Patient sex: M
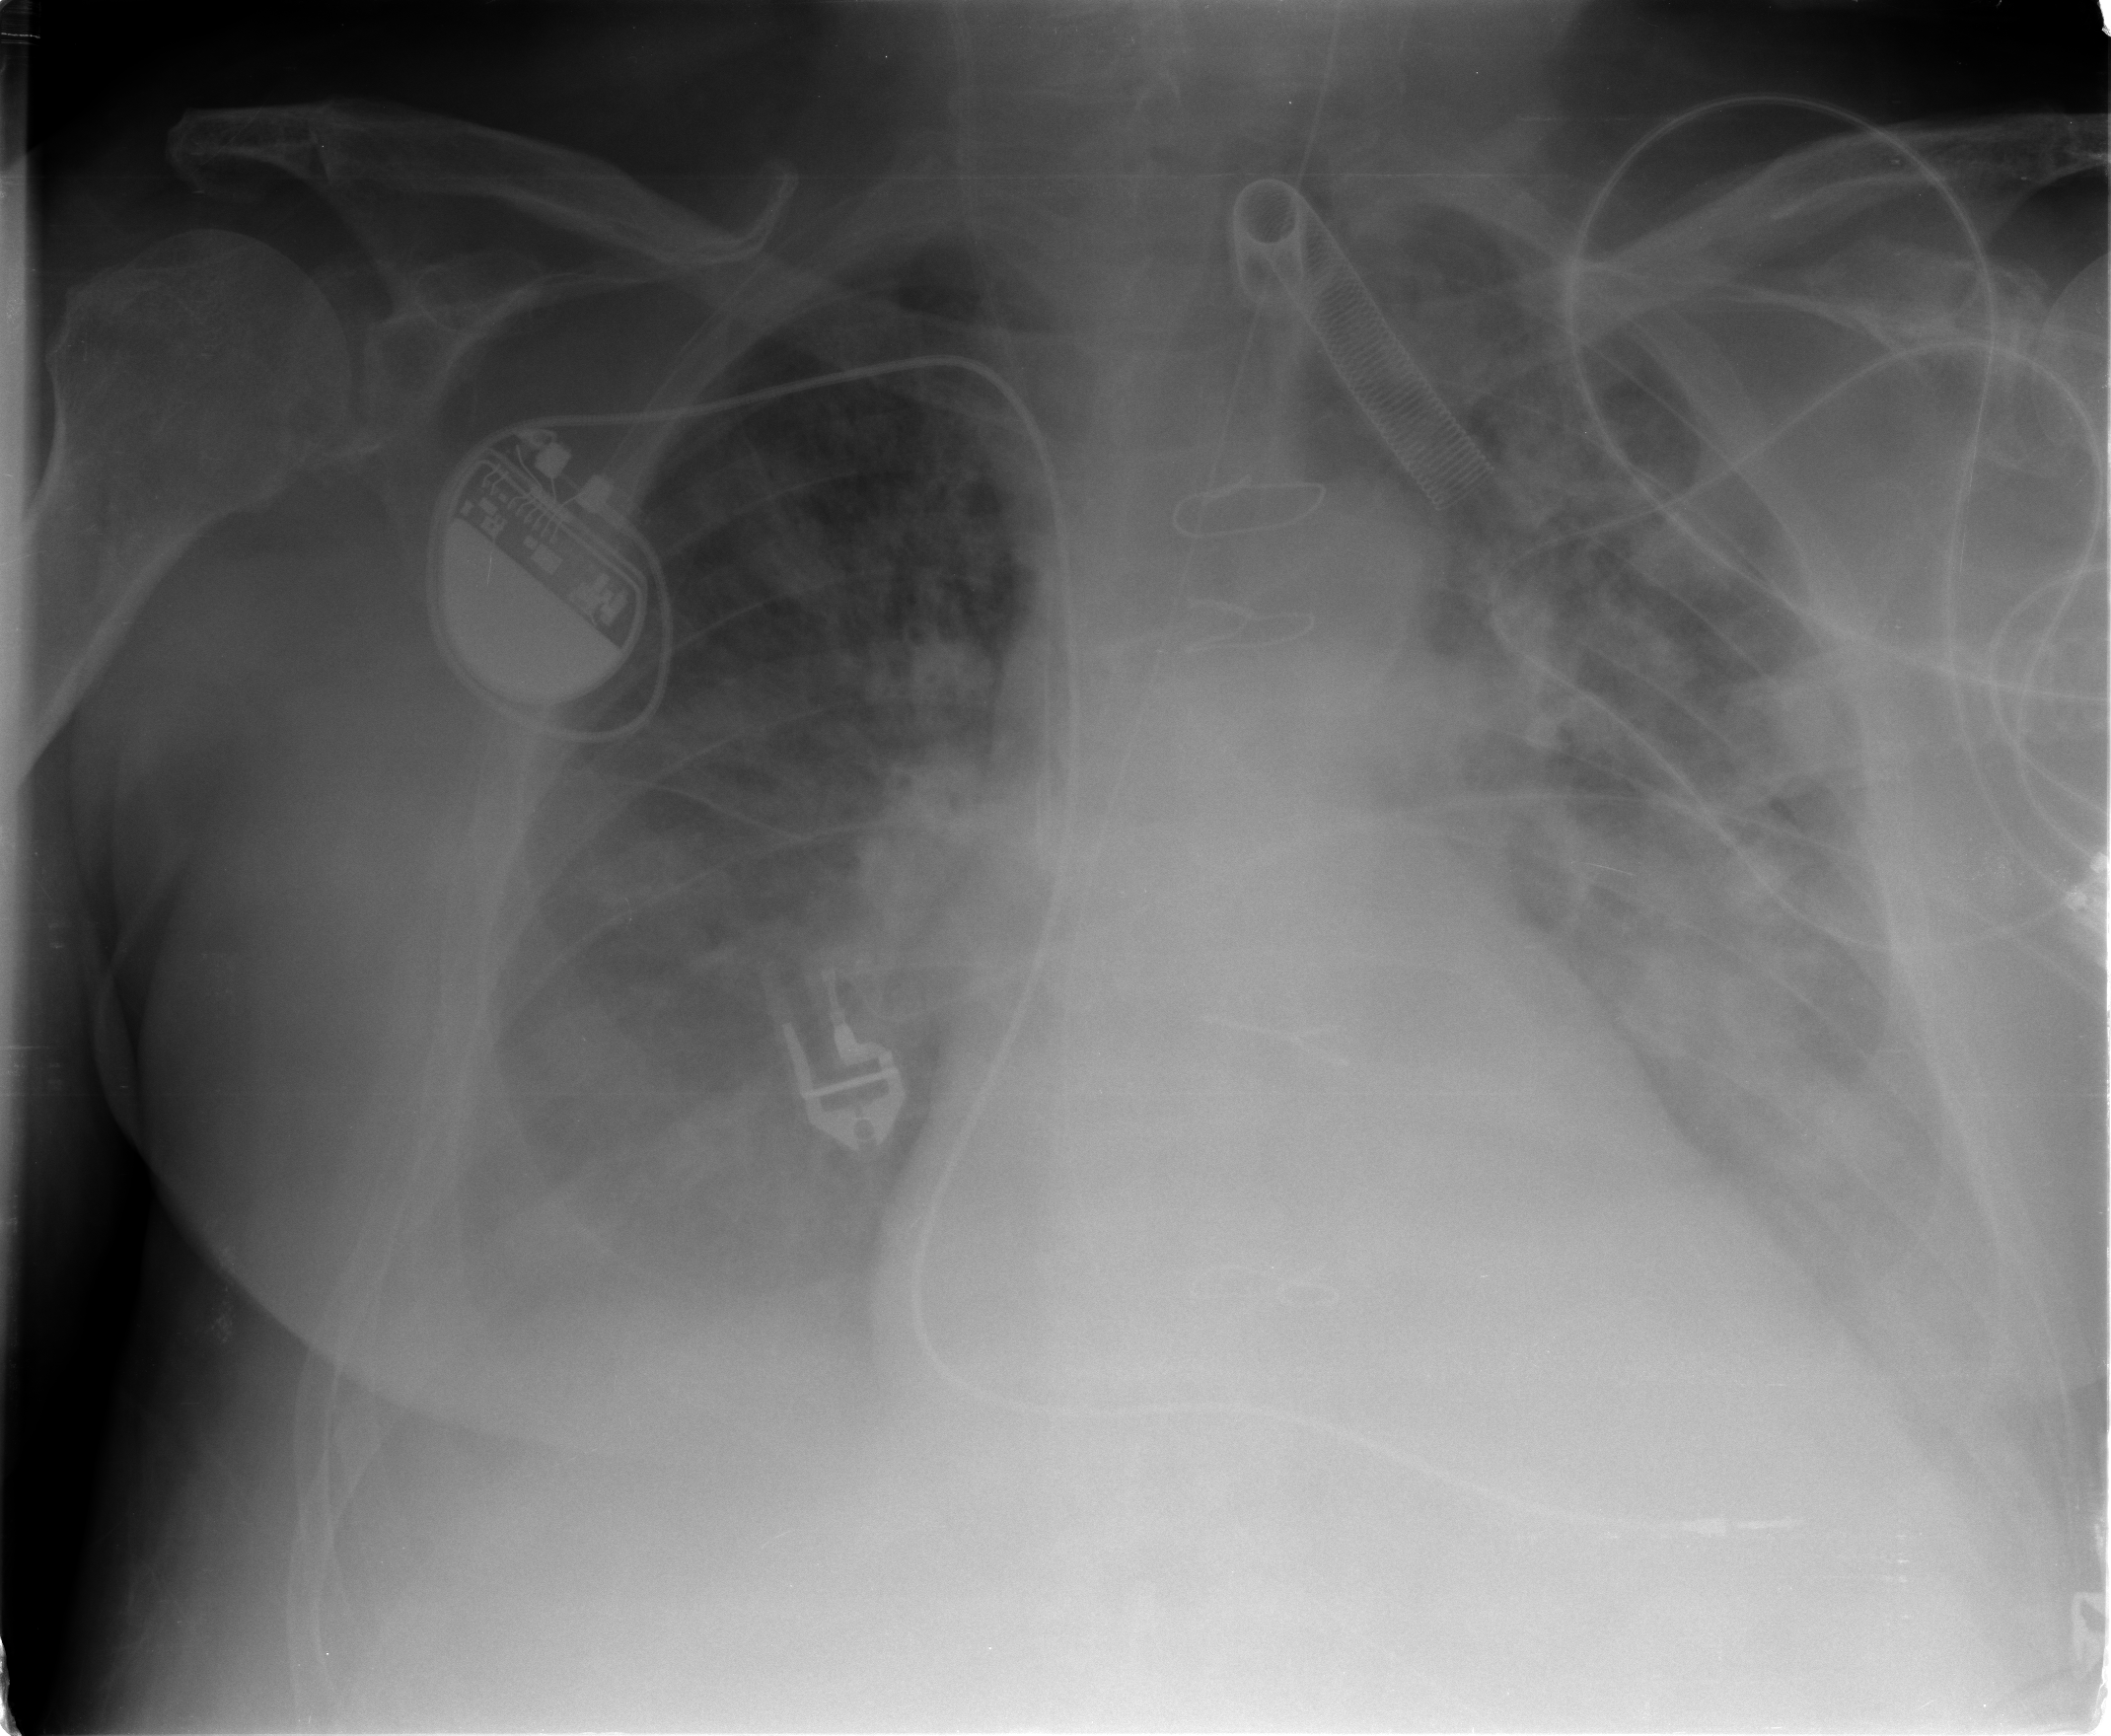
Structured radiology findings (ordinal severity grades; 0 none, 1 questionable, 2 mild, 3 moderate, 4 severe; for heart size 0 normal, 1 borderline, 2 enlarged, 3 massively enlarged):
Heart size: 0
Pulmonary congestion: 3
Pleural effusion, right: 3
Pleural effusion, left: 3
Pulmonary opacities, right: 3
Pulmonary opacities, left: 4
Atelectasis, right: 3
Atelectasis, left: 3